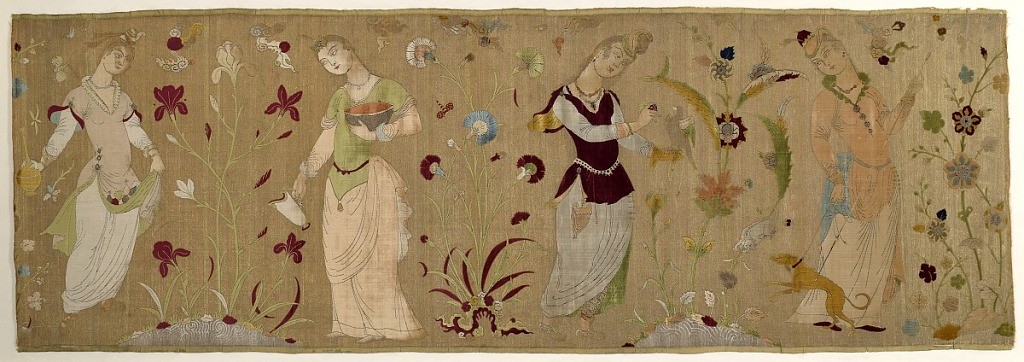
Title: Panel with images of four women
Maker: Unknown
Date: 1610–40
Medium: silk and metal-wrapped silk-core threads Technique: supplementary warp pile (velvet) in a 4&1 satin weave foundation with three warps in each pile warp unit; use of pile warp substitution; use of supplementary facing wefts bound in 1Z4 twill order; use of looped discontinuous supplementary wefts bound in 2Z3 twill order Label: silk velvet with metallic facing wefts
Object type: Panel
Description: Horizontal rectangular panel with a gold metallic ground and polychrome silk velvet figures of four women separated by large flowering plants. From left to right: a woman holding a long-necked jar in one hand while the other holds up her skirt, in which she has gathered fruits; a woman holding a pitcher in one hand and cradling a large bowl or basin in the other; a woman wearing gloves, holding a bird of prey in her left hand while about to hood the bird with her right; a woman with a long stick with which she is prodding a hound held by a lead in her right hand; the hound is straining the lead. Two of the flowering plants grow at the edge of ponds, one rests on a cloud form and the other grows among the rocks. The iris, carnation, and poppy are recognizable. Clouds and butterflies dot the sky. In shades of blue, green, yellow, reds, and neutral and flesh tones on a gold metallic ground. Slightly more than one unit of the repeat is present; the pattern fills the width of the fabric and is oriented perpendicular to the warp.